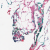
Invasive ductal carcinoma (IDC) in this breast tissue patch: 0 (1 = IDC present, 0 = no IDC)